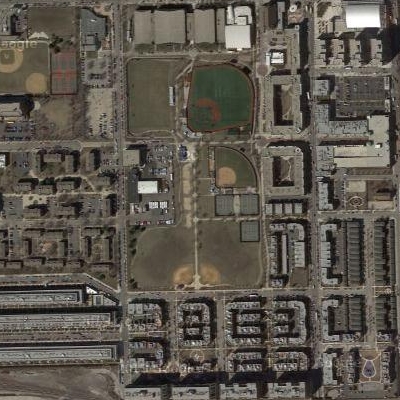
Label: cIndustry